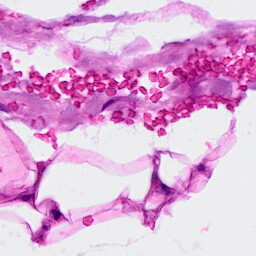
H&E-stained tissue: Breast